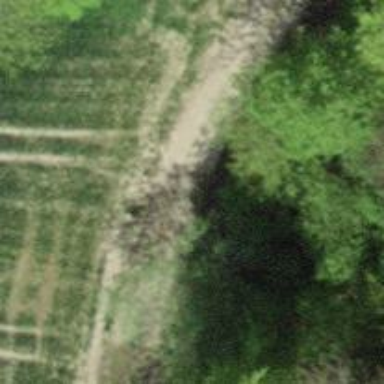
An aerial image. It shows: Gravel track with grade 4 quality.